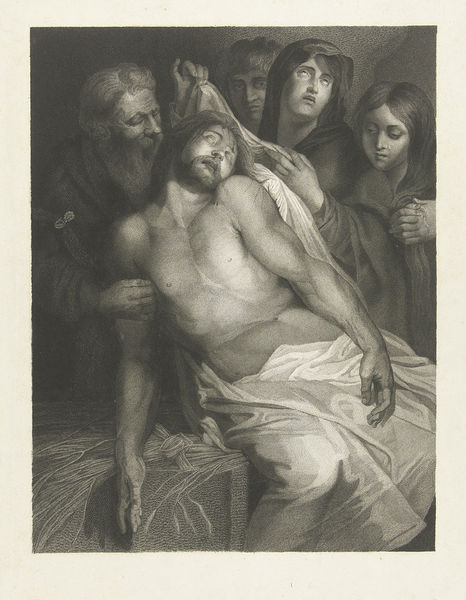
Titel: Graflegging van Christus
Künstler: Lambertus Antonius Claessens
Standort: Amsterdam
Institution: Rijksmuseum
Schlagwörter: femmes, homme, christ, mort, saint, deuil, linceuil, cheist